Question: ## Some background:
I'm building an <URL> art installation, and need to track a person as they move through a room.
To do this I've built a head piece that has several infrared lights (with diffusers) and have a camera (a USB webcam) that has an optical filter to remove most/all visible light from the image, as well as a few tweaks to the image that basically leave me with white dots on a black background.
Getting the webcam set up in such a way as to capture the boundaries of the room was pretty easy, but I'm unsure as to how to go about then processing the black and white image to get the x,y coordinates of each dot.
Example image output: (This is a mock-up as I don't have one on me this second, and also keep in mind that the data will come from what is effectively a video)

## Tools I'm using
- - - -
Any ideas?
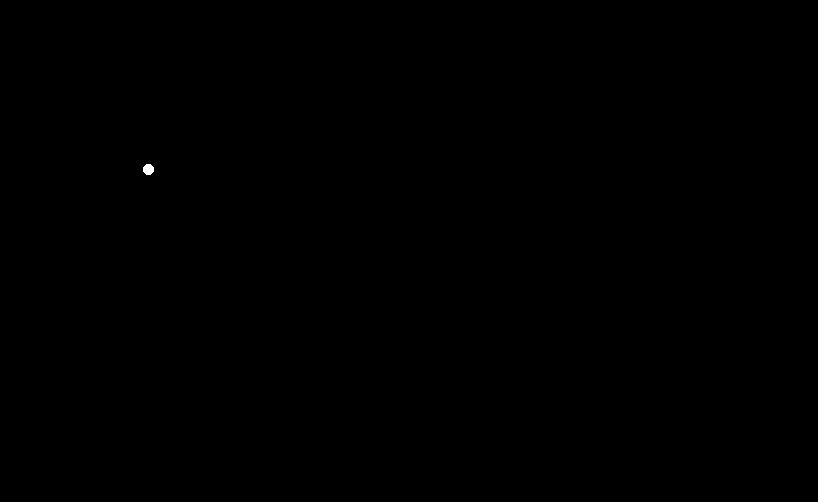
Answer: I can think of three ways to do this with ImageMagick, which has 'node' bindings, and is installed on most Linux distros and is available for OSX and Windows.
First, at the command line, quite simply type this:
'''
identify -precision 5 -define identify:locate=maximum -define identify:limit=3 image.png
Channel maximum locations:
Gray: 65535 (1) 146,164 147,164 148,164
'''
and that shows you the three brightest pixels are 146 pixels across from the top left corner and 164 pixels down from the top left corner, and the two beside it to its right.
Alternatively, if you are interested in the area and/or centroid of the dot, you can do a with ImageMagick, which goes like this:
'''
convert image.png -colorspace gray -threshold 10% -define connected-components:verbose=true -connected-components 8 output.png
Objects (id: bounding-box centroid area mean-color):
0: 818x502+0+0 408.6,250.5 410539 srgb(0,0,0)
1: 11x11+143+164 148.0,169.0 97 srgb(255,255,255)
'''
This shows you (in the last line of output) that the white blob is 11 pixels x 11 pixels and is located 143 pixels across the image from the left edge and 164 pixels down from the top. Its centroid is at 148,169 and its area is 97 pixels and its colour is white.
The first object found (in the second to last line of output) is the entire image and you can discount that as its colour is black, i.e. rgb(0,0,0).
I can explain the parameters a little too... I convert to grayscale because traditionally looks for white objects on a black background in a b&w image. I then threshold to get pure white and pure black - you may need a median filter here on your real system to get rid of noise '-median 3', for example. The 'verbose=true' means that the command should print a list of all the blobs it finds, and the '8' means to consider pixels that are 8-connected to be parts of the same blob, i.e. a pixel touching another one at its NE, SE, SW, or NW corner is considered part of the same blob - if you set that to '4', pixels have to be directly beside or above/below one another to be considered neighbours.
If you want to the area that it has found, you can do that like this:
'''
convert image.png -stroke red -fill none -strokewidth 2 -draw "rectangle 143,164 154,175" output.png
'''

The third method is slower, and it involves converting the image to text and then searching for the word . So. let's start simple, and just convert the image to text like this:
'''
convert image.png -threshold 50% txt:
# ImageMagick pixel enumeration: 818,502,255,srgb
0,0: (0,0,0) #000000 black
1,0: (0,0,0) #000000 black
2,0: (0,0,0) #000000 black
3,0: (0,0,0) #000000 black
...
... 410,000 lines later
...
813,501: (0,0,0) #000000 black
814,501: (0,0,0) #000000 black
815,501: (0,0,0) #000000 black
816,501: (0,0,0) #000000 black
817,501: (0,0,0) #000000 black
'''
Now, let's refine that, and look for white pixels only (on Windows you would use 'FINDSTR' rather than 'grep'):
'''
convert image.png -threshold 50% txt: | grep white
146,164: (255,255,255) #FFFFFF white
147,164: (255,255,255) #FFFFFF white
148,164: (255,255,255) #FFFFFF white
149,164: (255,255,255) #FFFFFF white
150,164: (255,255,255) #FFFFFF white
145,165: (255,255,255) #FFFFFF white
146,165: (255,255,255) #FFFFFF white
147,165: (255,255,255) #FFFFFF white
148,165: (255,255,255) #FFFFFF white
149,165: (255,255,255) #FFFFFF white
150,165: (255,255,255) #FFFFFF white
151,165: (255,255,255) #FFFFFF white
144,166: (255,255,255) #FFFFFF white
145,166: (255,255,255) #FFFFFF white
146,166: (255,255,255) #FFFFFF white
147,166: (255,255,255) #FFFFFF white
148,166: (255,255,255) #FFFFFF white
149,166: (255,255,255) #FFFFFF white
150,166: (255,255,255) #FFFFFF white
151,166: (255,255,255) #FFFFFF white
152,166: (255,255,255) #FFFFFF white
143,167: (255,255,255) #FFFFFF white
144,167: (255,255,255) #FFFFFF white
145,167: (255,255,255) #FFFFFF white
146,167: (255,255,255) #FFFFFF white
147,167: (255,255,255) #FFFFFF white
148,167: (255,255,255) #FFFFFF white
149,167: (255,255,255) #FFFFFF white
150,167: (255,255,255) #FFFFFF white
151,167: (255,255,255) #FFFFFF white
152,167: (255,255,255) #FFFFFF white
153,167: (255,255,255) #FFFFFF white
143,168: (255,255,255) #FFFFFF white
144,168: (255,255,255) #FFFFFF white
145,168: (255,255,255) #FFFFFF white
146,168: (255,255,255) #FFFFFF white
147,168: (255,255,255) #FFFFFF white
148,168: (255,255,255) #FFFFFF white
149,168: (255,255,255) #FFFFFF white
150,168: (255,255,255) #FFFFFF white
151,168: (255,255,255) #FFFFFF white
152,168: (255,255,255) #FFFFFF white
153,168: (255,255,255) #FFFFFF white
143,169: (255,255,255) #FFFFFF white
144,169: (255,255,255) #FFFFFF white
145,169: (255,255,255) #FFFFFF white
146,169: (255,255,255) #FFFFFF white
147,169: (255,255,255) #FFFFFF white
148,169: (255,255,255) #FFFFFF white
149,169: (255,255,255) #FFFFFF white
150,169: (255,255,255) #FFFFFF white
151,169: (255,255,255) #FFFFFF white
152,169: (255,255,255) #FFFFFF white
153,169: (255,255,255) #FFFFFF white
143,170: (255,255,255) #FFFFFF white
144,170: (255,255,255) #FFFFFF white
145,170: (255,255,255) #FFFFFF white
146,170: (255,255,255) #FFFFFF white
147,170: (255,255,255) #FFFFFF white
148,170: (255,255,255) #FFFFFF white
149,170: (255,255,255) #FFFFFF white
150,170: (255,255,255) #FFFFFF white
151,170: (255,255,255) #FFFFFF white
152,170: (255,255,255) #FFFFFF white
153,170: (255,255,255) #FFFFFF white
143,171: (255,255,255) #FFFFFF white
144,171: (255,255,255) #FFFFFF white
145,171: (255,255,255) #FFFFFF white
146,171: (255,255,255) #FFFFFF white
147,171: (255,255,255) #FFFFFF white
148,171: (255,255,255) #FFFFFF white
149,171: (255,255,255) #FFFFFF white
150,171: (255,255,255) #FFFFFF white
151,171: (255,255,255) #FFFFFF white
152,171: (255,255,255) #FFFFFF white
153,171: (255,255,255) #FFFFFF white
144,172: (255,255,255) #FFFFFF white
145,172: (255,255,255) #FFFFFF white
146,172: (255,255,255) #FFFFFF white
147,172: (255,255,255) #FFFFFF white
148,172: (255,255,255) #FFFFFF white
149,172: (255,255,255) #FFFFFF white
150,172: (255,255,255) #FFFFFF white
151,172: (255,255,255) #FFFFFF white
152,172: (255,255,255) #FFFFFF white
145,173: (255,255,255) #FFFFFF white
146,173: (255,255,255) #FFFFFF white
147,173: (255,255,255) #FFFFFF white
148,173: (255,255,255) #FFFFFF white
149,173: (255,255,255) #FFFFFF white
150,173: (255,255,255) #FFFFFF white
151,173: (255,255,255) #FFFFFF white
146,174: (255,255,255) #FFFFFF white
147,174: (255,255,255) #FFFFFF white
148,174: (255,255,255) #FFFFFF white
149,174: (255,255,255) #FFFFFF white
150,174: (255,255,255) #FFFFFF white
'''
As regards a 'node' version, I am really not very good at 'node' but I can point you to my answer <URL> which does another ImageMagick process through 'node' and hope you can adapt that if you try the above at the command line and find it works for you well enough that you want to use ImageMagick.